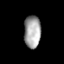
Tissue: lung
Cell type: Epithelial cells
Senescence score: 0.1576
Nuclear area (px): 532
Mean DAPI intensity: 162.289